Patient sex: F
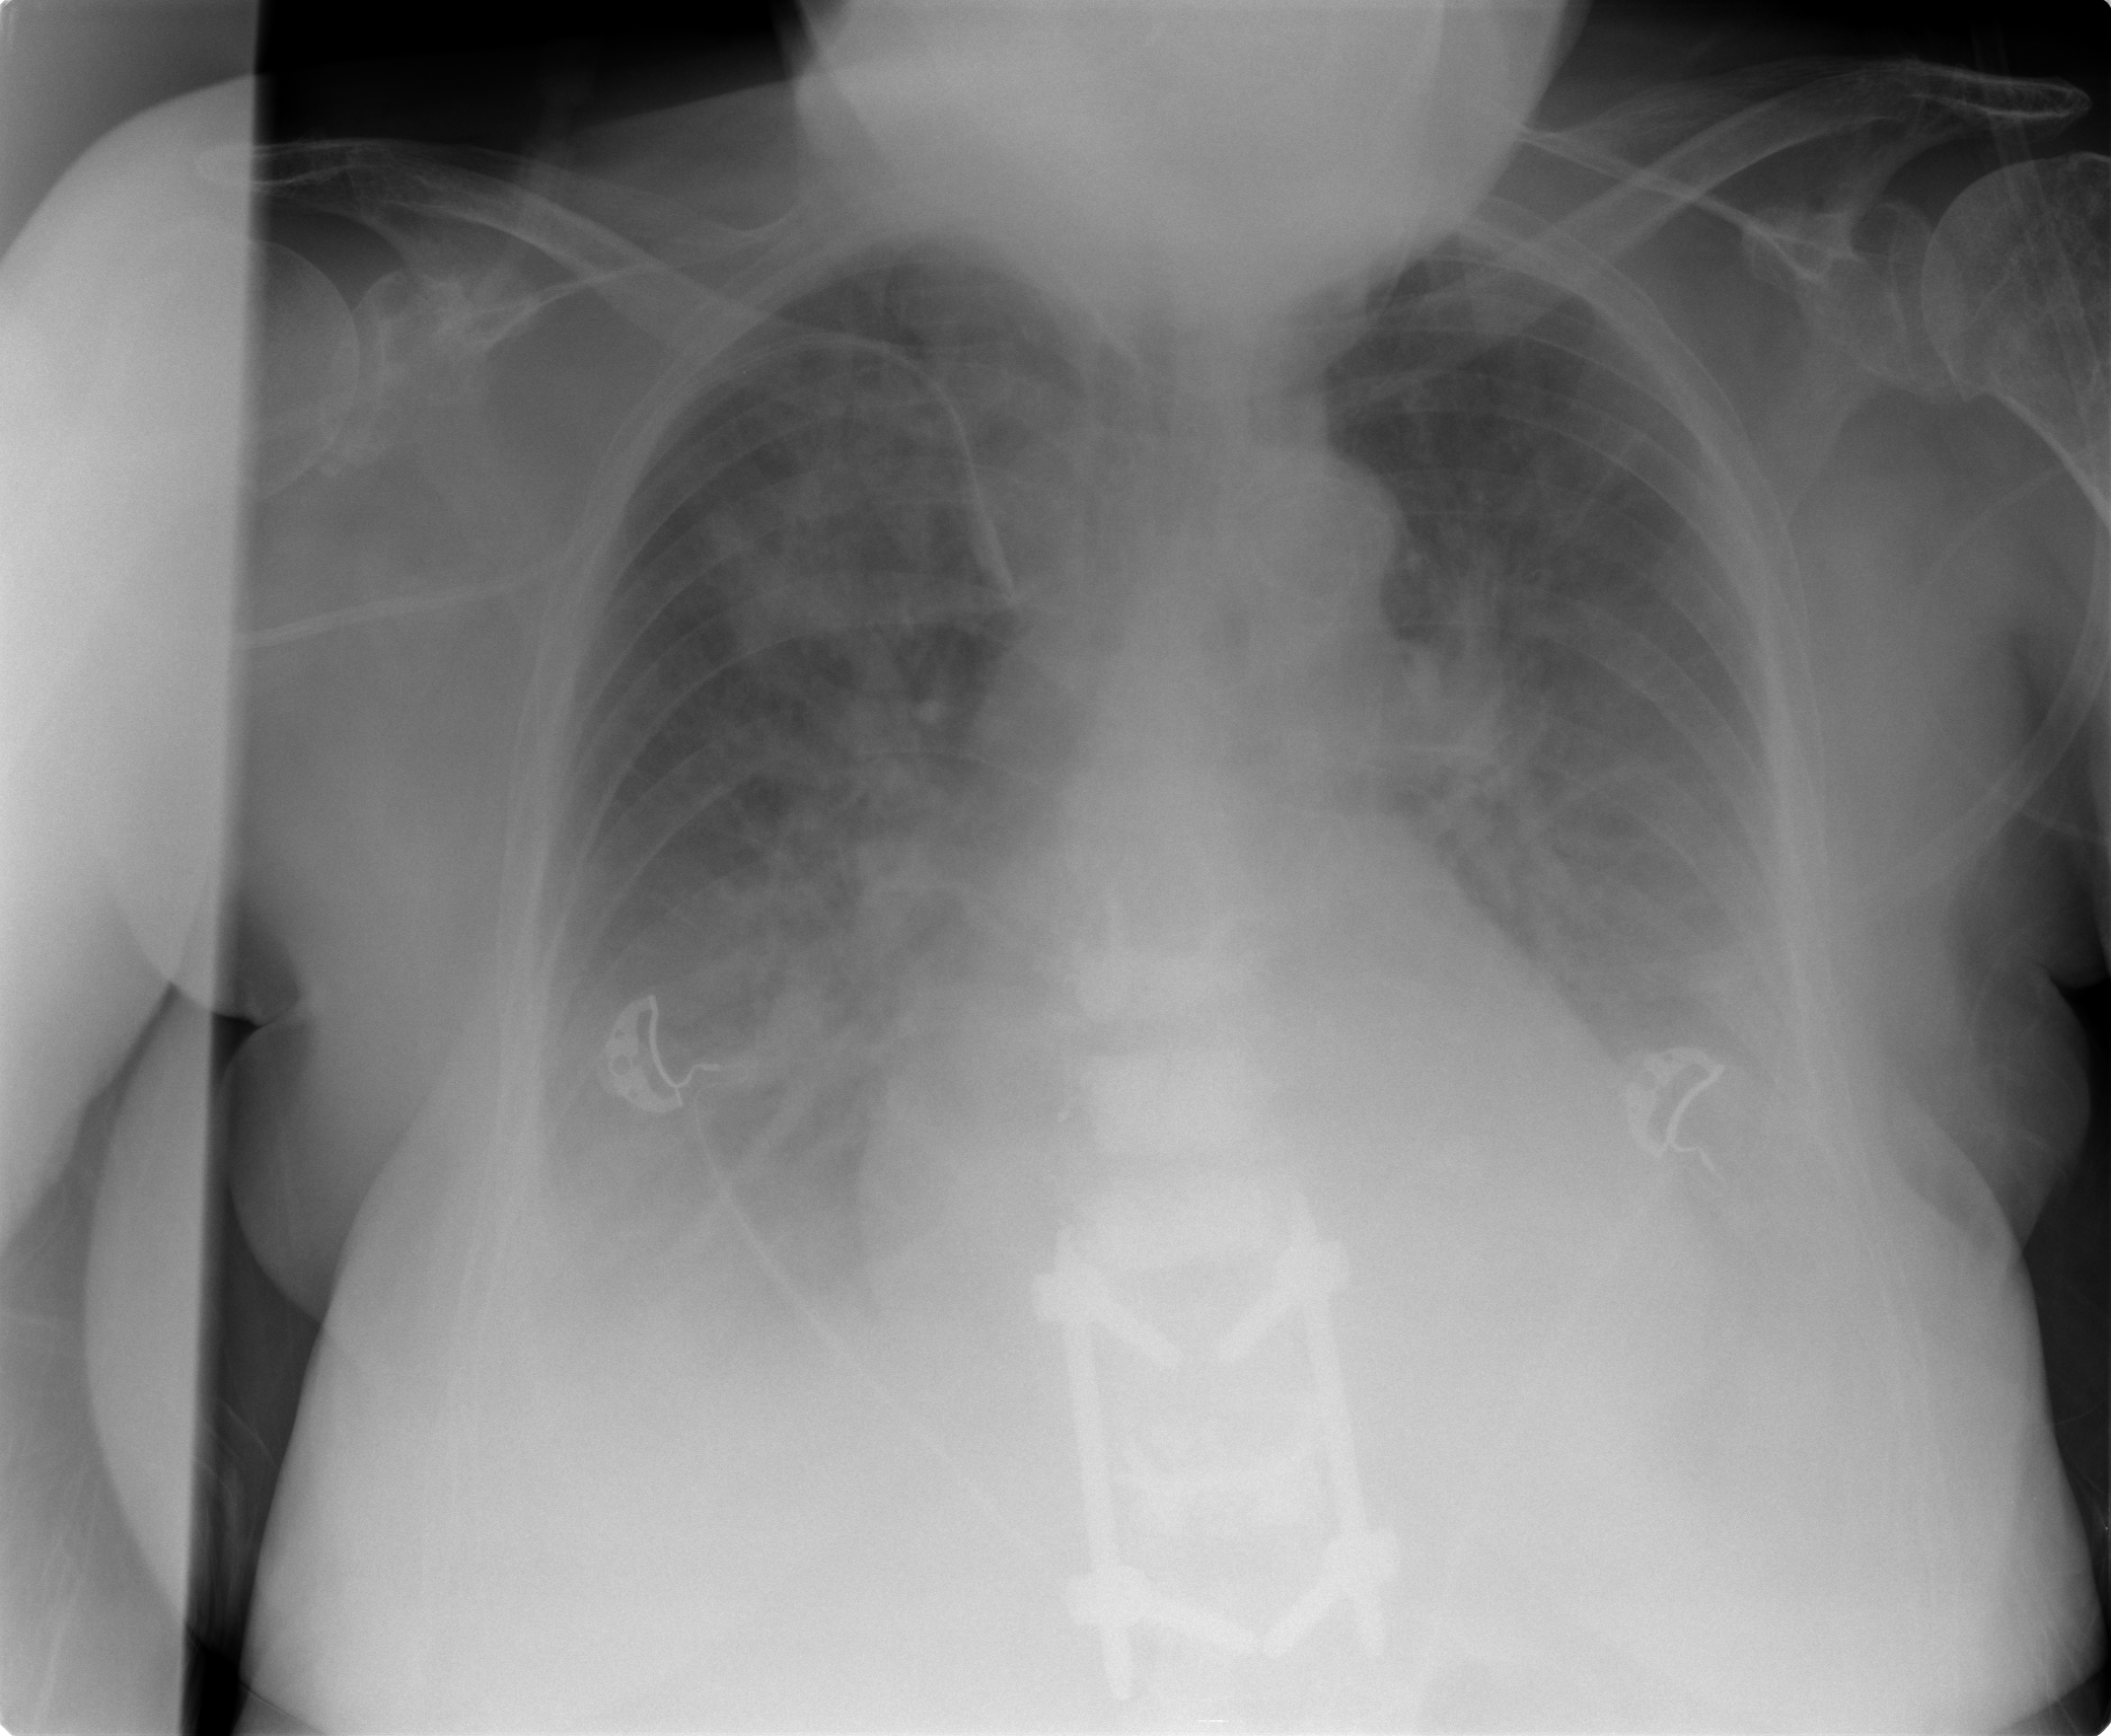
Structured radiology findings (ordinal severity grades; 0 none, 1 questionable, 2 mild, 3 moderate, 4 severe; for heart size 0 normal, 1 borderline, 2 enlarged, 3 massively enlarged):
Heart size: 2
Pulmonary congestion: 0
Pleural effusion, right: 2
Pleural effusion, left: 2
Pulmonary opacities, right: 3
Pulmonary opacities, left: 2
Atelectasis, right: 2
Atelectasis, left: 2